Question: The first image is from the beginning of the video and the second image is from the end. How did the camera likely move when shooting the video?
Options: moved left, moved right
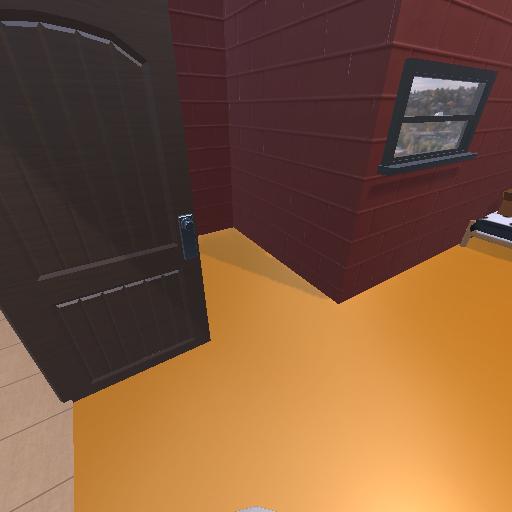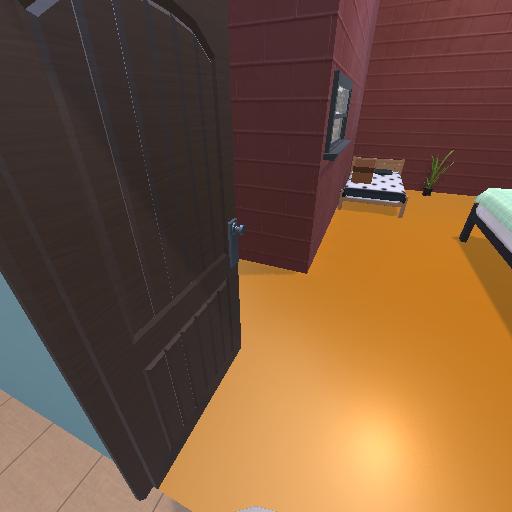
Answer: moved left